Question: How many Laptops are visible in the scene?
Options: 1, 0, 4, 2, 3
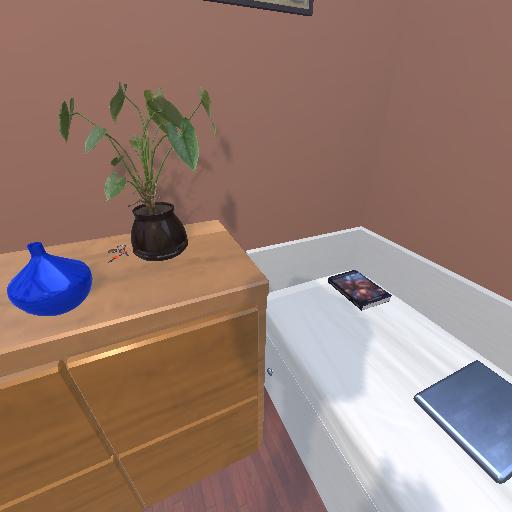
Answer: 1